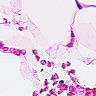
Metastatic tissue present: no